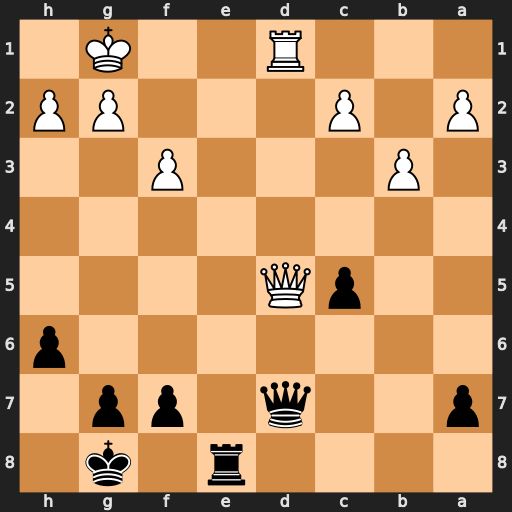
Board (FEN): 4r1k1/p2q1pp1/7p/2pQ4/8/1P3P2/P1P3PP/3R2K1
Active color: b
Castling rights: -
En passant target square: -
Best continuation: Re1+ Rxe1 Qxd5